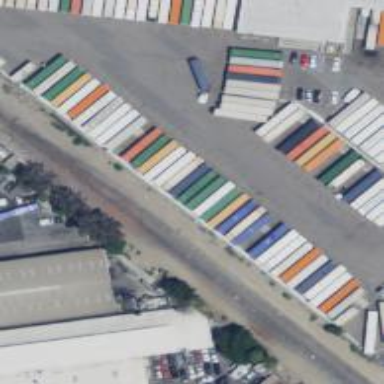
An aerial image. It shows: Railway siding with rails.